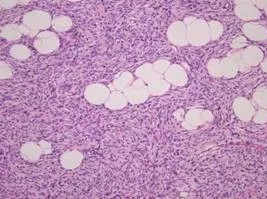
Microscopic examination. There is characteristic infiltration of fibroblast between fat cells in subcutaneous tissue (H&E stain, x 200).
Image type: pathology (h&e)